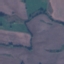
Land use / land cover class: Pasture